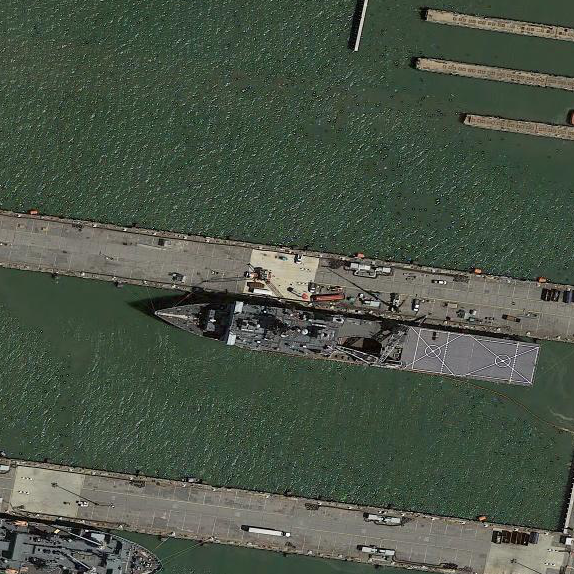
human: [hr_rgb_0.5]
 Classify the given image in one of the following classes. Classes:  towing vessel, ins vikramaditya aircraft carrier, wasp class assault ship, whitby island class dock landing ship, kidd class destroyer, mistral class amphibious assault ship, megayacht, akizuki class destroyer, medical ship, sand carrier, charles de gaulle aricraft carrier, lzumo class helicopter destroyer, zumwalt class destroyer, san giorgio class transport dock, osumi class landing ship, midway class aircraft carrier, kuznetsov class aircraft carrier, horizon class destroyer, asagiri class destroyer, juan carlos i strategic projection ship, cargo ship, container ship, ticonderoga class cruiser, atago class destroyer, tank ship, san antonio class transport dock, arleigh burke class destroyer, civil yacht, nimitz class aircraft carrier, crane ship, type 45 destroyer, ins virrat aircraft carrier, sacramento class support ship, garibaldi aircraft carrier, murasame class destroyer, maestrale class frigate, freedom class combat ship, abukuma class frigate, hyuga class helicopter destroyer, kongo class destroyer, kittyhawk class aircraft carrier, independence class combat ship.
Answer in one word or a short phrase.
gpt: Whitby Island class dock landing ship